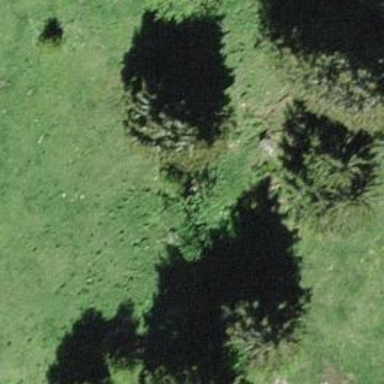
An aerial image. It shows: Needle-leaved tree in nature.